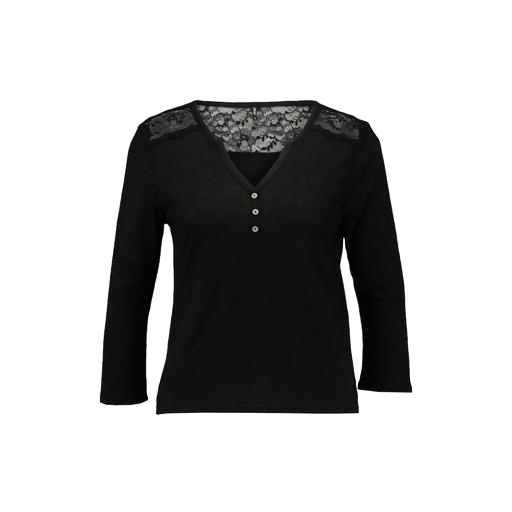
black three-quarter-sleeve top only macy, black v-neck top only macy, black lace-sleeve v-neck top only macy, white background